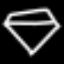
Label: diamond